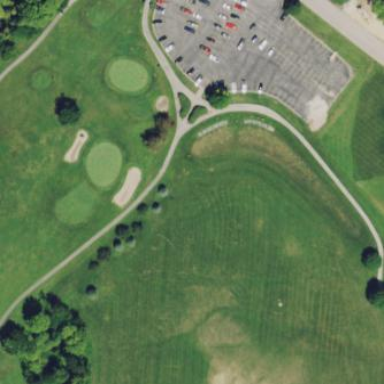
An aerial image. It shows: Grassy area designated as golf fairway.